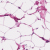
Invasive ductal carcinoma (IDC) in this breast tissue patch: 1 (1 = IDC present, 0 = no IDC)